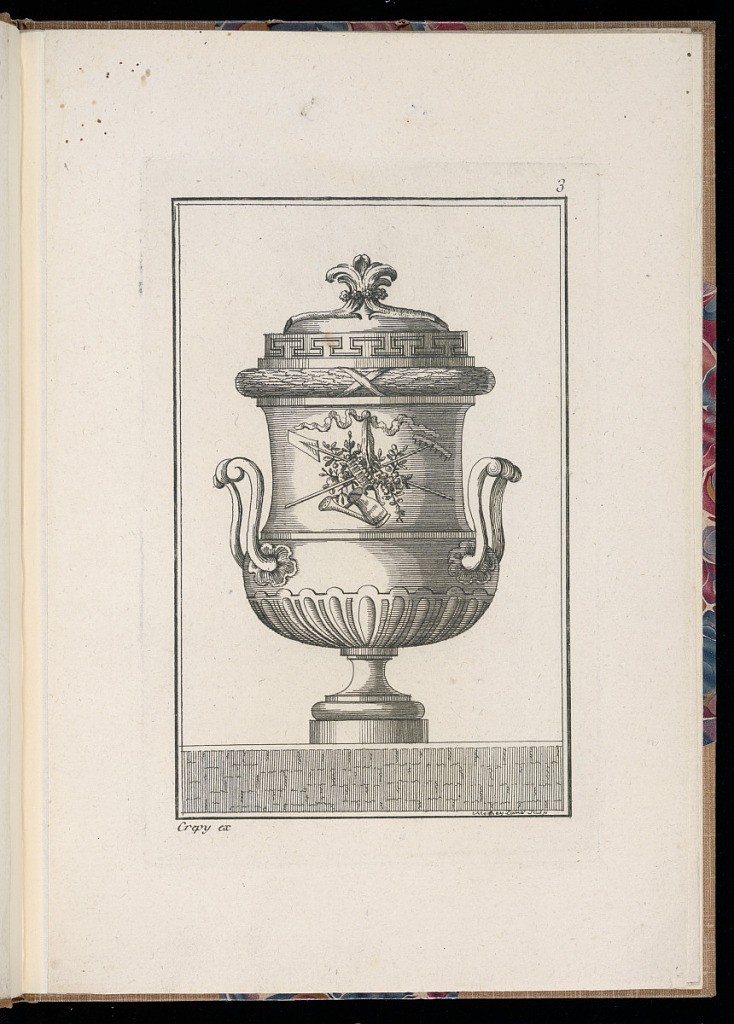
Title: Ornamental Vase Design
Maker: P. Moithey, French, active 18th century
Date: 1767
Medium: Etching on laid paper
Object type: Print
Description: Vase in the form of a krater with two upturned handles. The vase is decorated with meanders, bound laurel leaf, and gadrooning ornamentation. The tall neck of the vase features a trophy with attributes of the garden (a rake, a spade, a watering can). The vase has a simple, low socle and is elevated on a platform that extends to the edge of the image. The plate is signed and numbered.